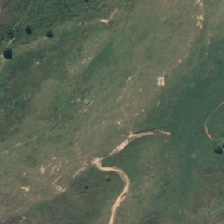
Land cover: grose_broom